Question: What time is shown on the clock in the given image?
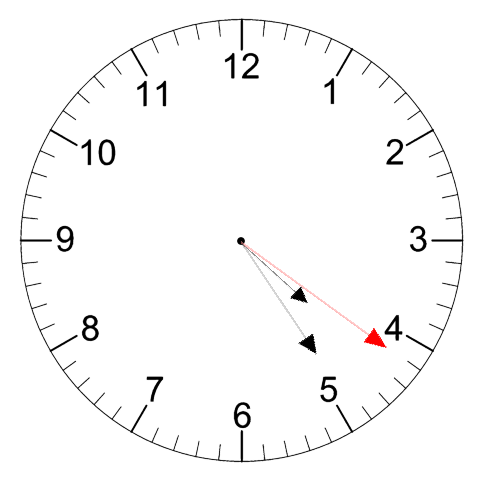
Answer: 04:24:21